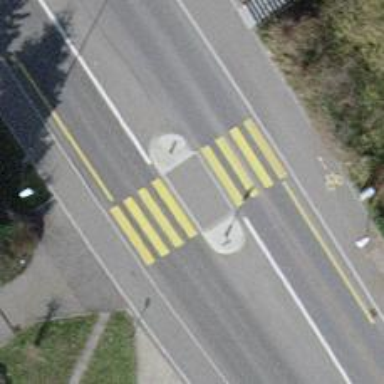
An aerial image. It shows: Uncontrolled zebra crossing with central island.